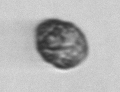
Label: Kryptoperidinium_triquetrum